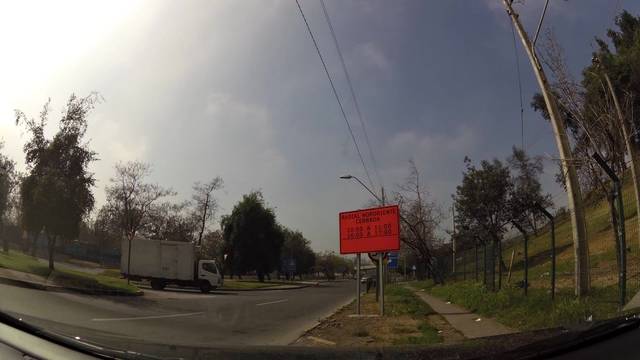
Region: Chile
Coordinates: -33.388, -70.601